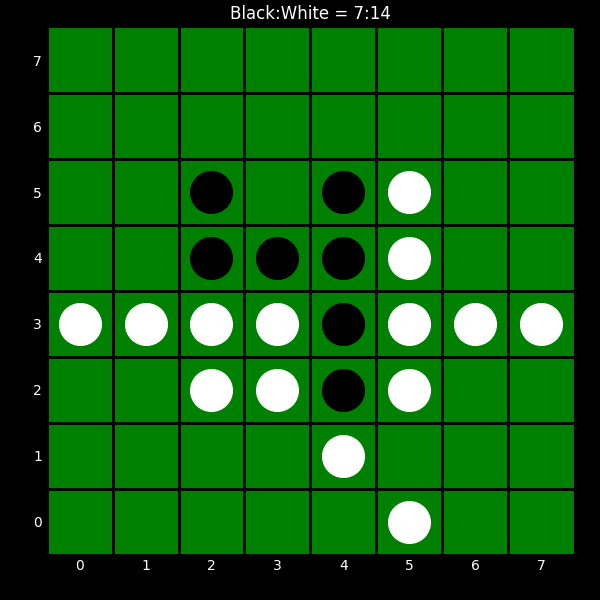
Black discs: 7
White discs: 14